Interaction volume radius: 5 \u00c5
Interaction volume height: 15 \u00c5
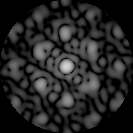
Disorder parameter: 0.576